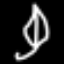
Label: leaf